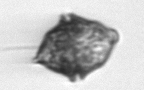
Label: Kryptoperidinium_triquetrum